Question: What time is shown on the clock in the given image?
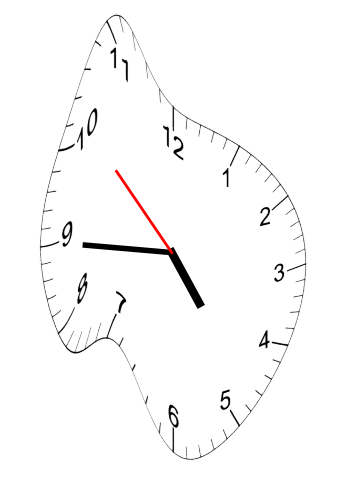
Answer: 04:44:52